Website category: restaurant
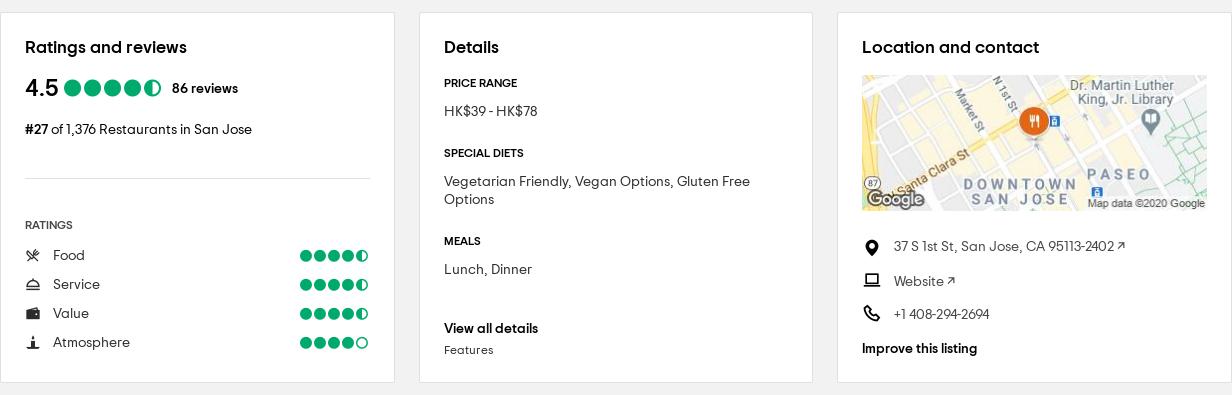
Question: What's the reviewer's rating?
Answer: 4.5

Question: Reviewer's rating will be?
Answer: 4.5

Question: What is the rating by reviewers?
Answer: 4.5

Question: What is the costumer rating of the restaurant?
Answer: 4.5

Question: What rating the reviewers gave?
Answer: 4.5

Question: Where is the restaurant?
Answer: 37 S 1st St, San Jose, CA 95113-2402

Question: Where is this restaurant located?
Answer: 37 S 1st St, San Jose, CA 95113-2402

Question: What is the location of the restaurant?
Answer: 37 S 1st St, San Jose, CA 95113-2402

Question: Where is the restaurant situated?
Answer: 37 S 1st St, San Jose, CA 95113-2402

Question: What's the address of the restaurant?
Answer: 37 S 1st St, San Jose, CA 95113-2402

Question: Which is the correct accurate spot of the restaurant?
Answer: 37 S 1st St, San Jose, CA 95113-2402

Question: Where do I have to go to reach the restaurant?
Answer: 37 S 1st St, San Jose, CA 95113-2402

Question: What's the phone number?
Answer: +1 408-294-2694

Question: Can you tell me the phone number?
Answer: +1 408-294-2694

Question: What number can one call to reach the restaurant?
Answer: +1 408-294-2694

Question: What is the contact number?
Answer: +1 408-294-2694

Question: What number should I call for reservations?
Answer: +1 408-294-2694

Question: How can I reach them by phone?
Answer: +1 408-294-2694